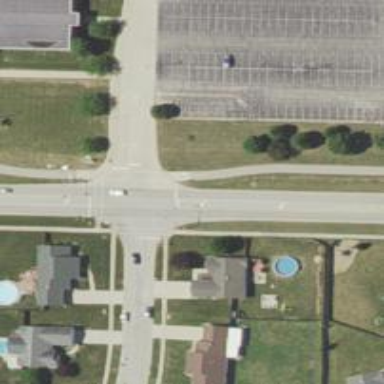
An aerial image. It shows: Road with stop sign.